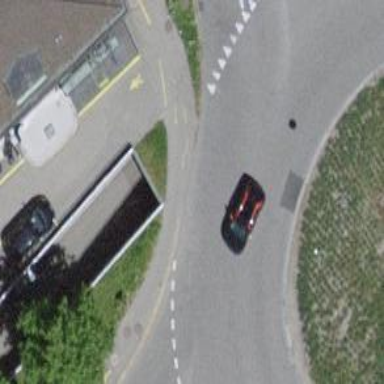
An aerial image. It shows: Primary highway with asphalt surface featuring circular junction.